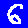
Digit: 6